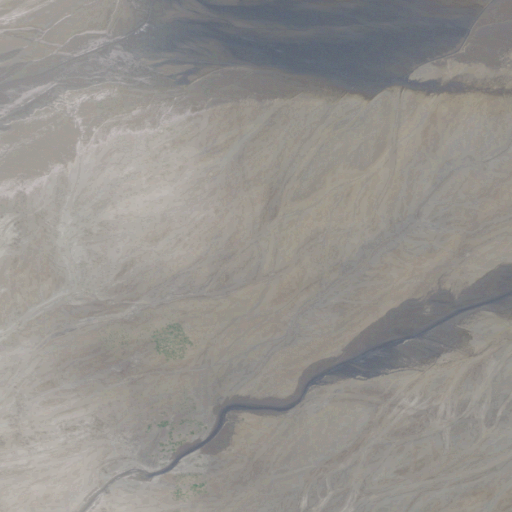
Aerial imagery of island in South Carolina named Barnwell Island containing barren land, herbaceous wetlands, grassland, woody wetlands, open water, shrub, and evergreen forest